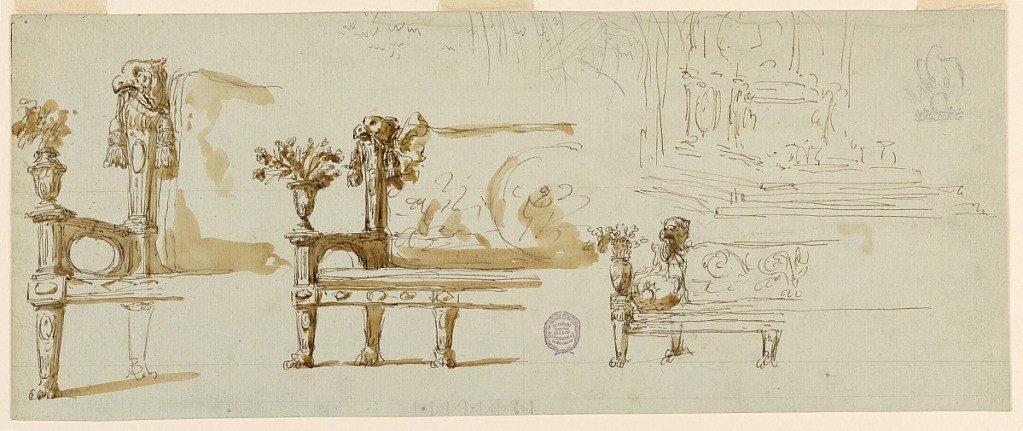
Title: Designs for a Bench
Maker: Giuseppe Barberi, Italian, 1746–1809
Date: ca. 1810
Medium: Pen and brown ink, brush and brown wash, graphite on off-white laid paper
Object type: Drawing
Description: Designs for the left hand side of a bench. Paw feet. Arms decorated with a floral vase. At back, an eagle head with a tassel in its beak.